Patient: sex F, age 58
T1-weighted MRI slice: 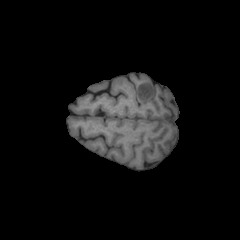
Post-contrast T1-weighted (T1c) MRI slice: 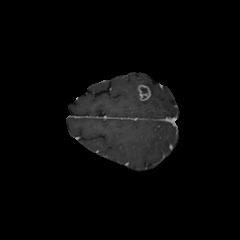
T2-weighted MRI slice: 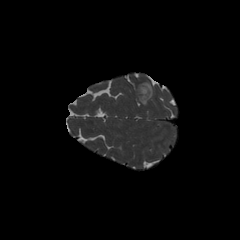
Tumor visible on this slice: yes
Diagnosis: Glioblastoma, IDH-wildtype
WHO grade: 4